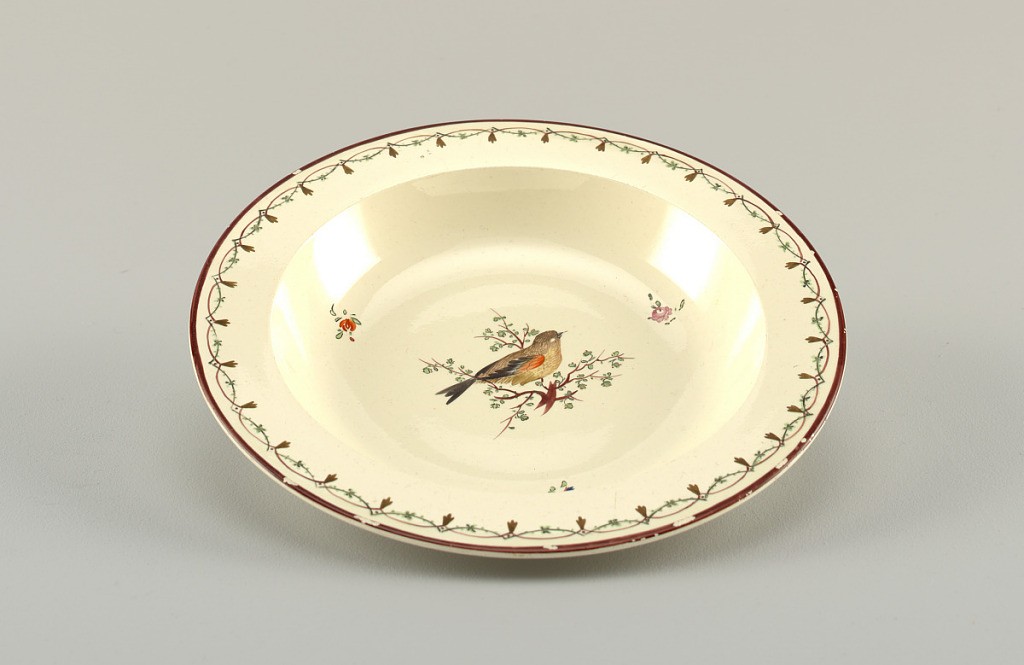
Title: Soup plate
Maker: Wedgwood, English, established 1759
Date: ca. 1780
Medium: Glazed earthenware (Queen's ware), overglaze decoration
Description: Flat, straight marly, decorated with overglaze maroon edge, maroon and green foliated and interlaced lines. In center of (a), warber-like bird with red wing, turned right; (b) with purple wing, turned left.